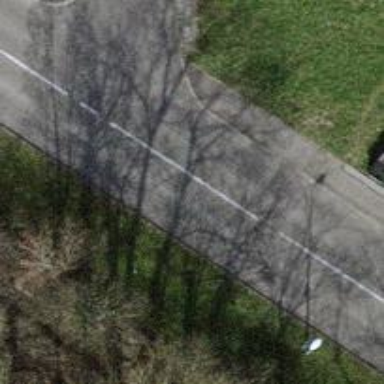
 there is sidewalk with asphalt surface and cycle lane on both sides."